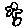
Label: flower